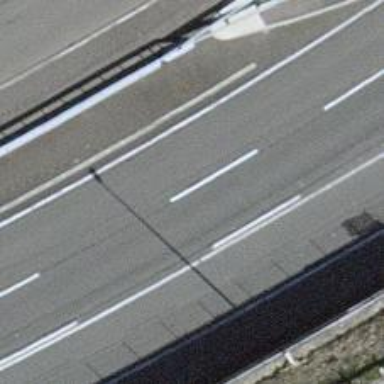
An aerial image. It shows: Motorway.